Field crop: maize
Growth stage: 1
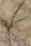
Species: salsola